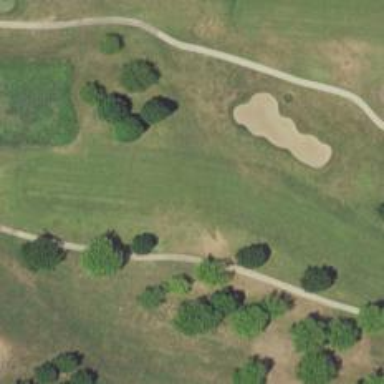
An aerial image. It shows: Golf hole.